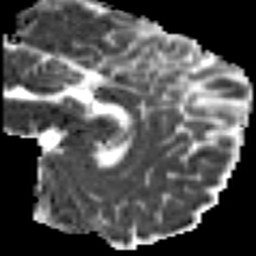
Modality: MD
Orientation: sagittal
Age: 32
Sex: male
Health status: ill
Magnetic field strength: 3 T
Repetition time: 9 s
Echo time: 0.093 s